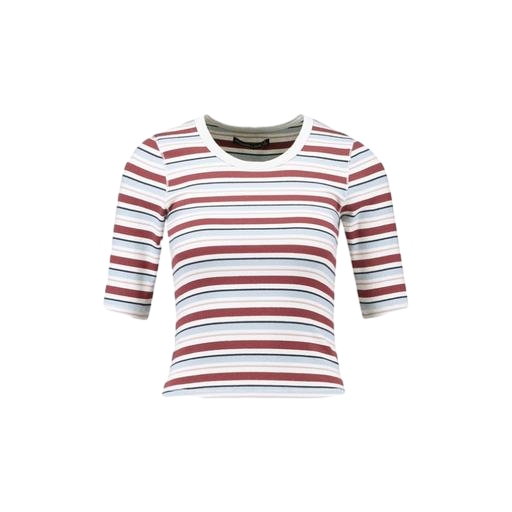
multicolor elbow-sleeve top only macy, striped tight fitting tee, striped red and white shirt, white background